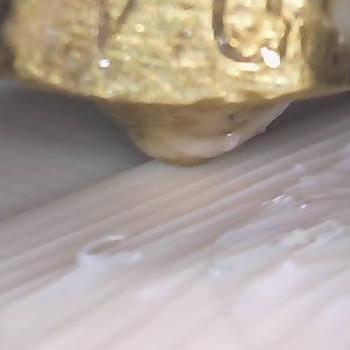
Flow rate: 224%